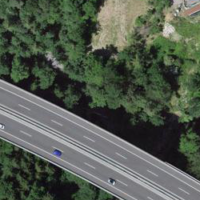
EUNIS habitat code: 57
Species observed at this site:
Viburnum tinus
Corylus avellana